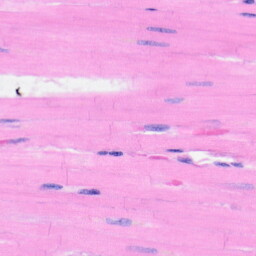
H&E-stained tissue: Heart